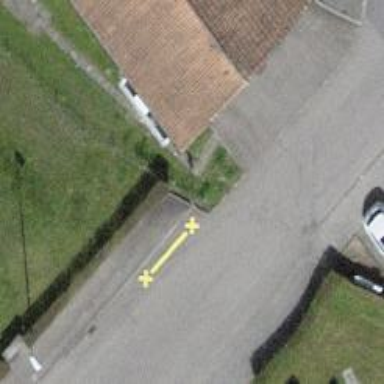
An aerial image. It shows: Kerb serving as barrier.